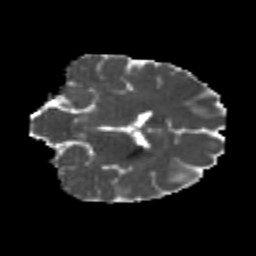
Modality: MD
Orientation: coronal
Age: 23
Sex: male
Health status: healthy
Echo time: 0.074 s